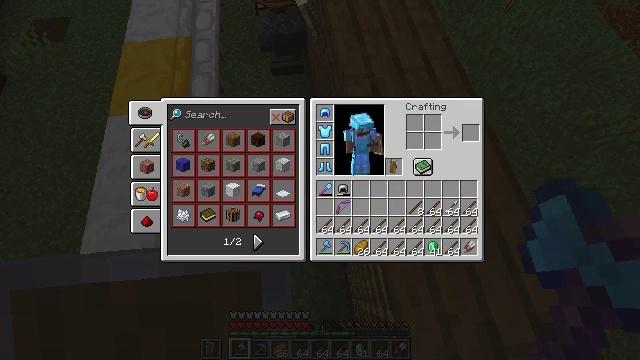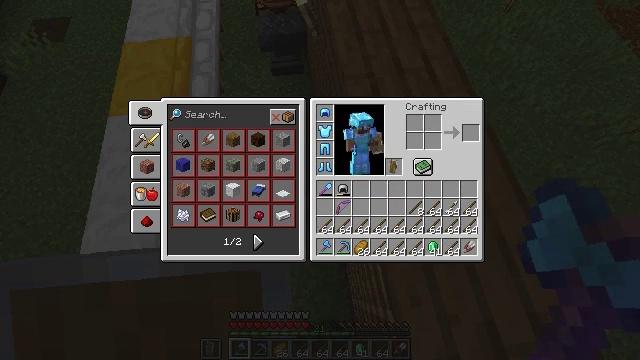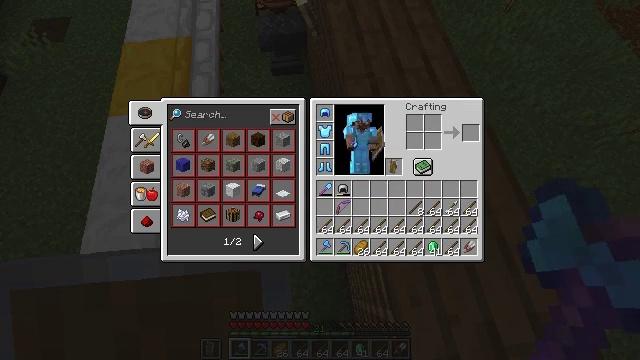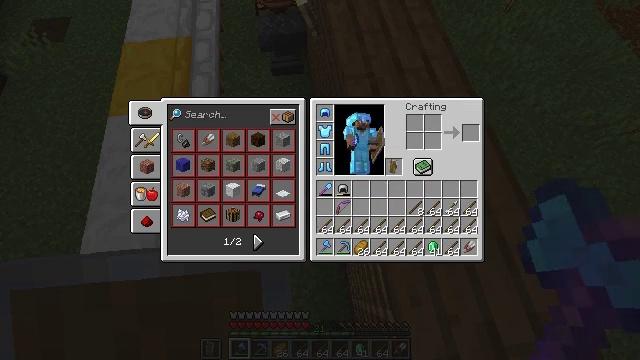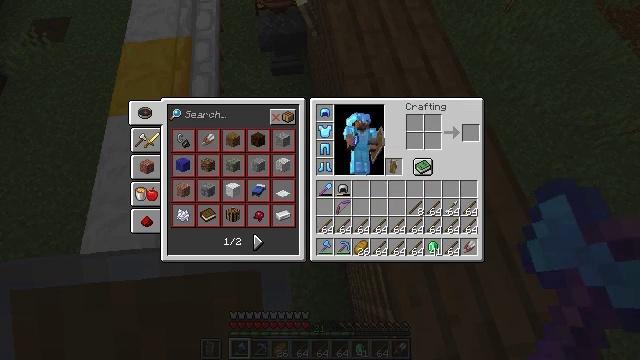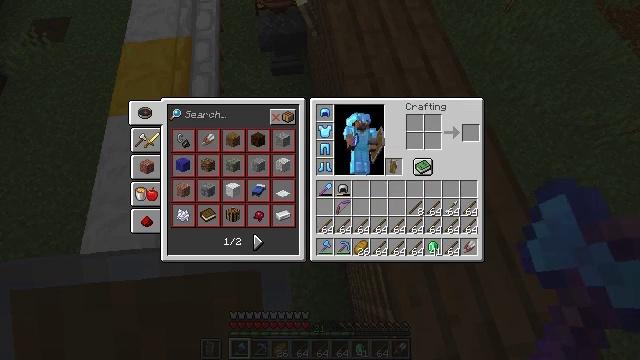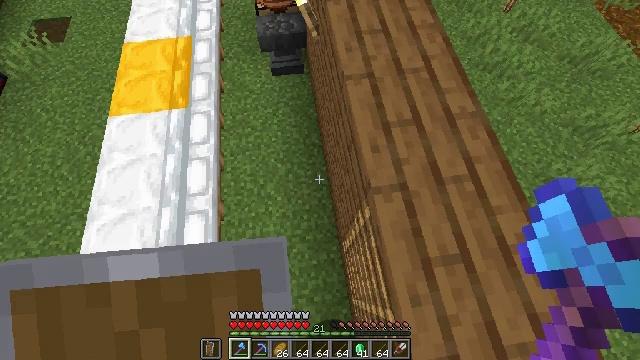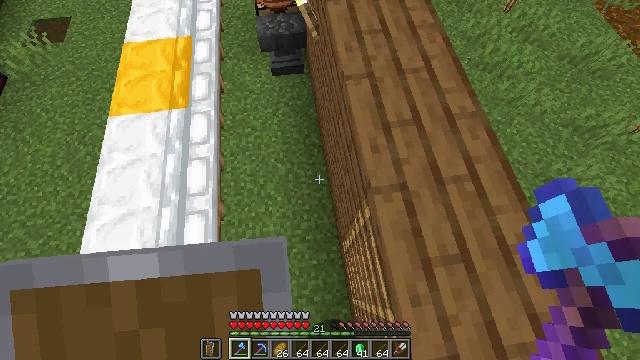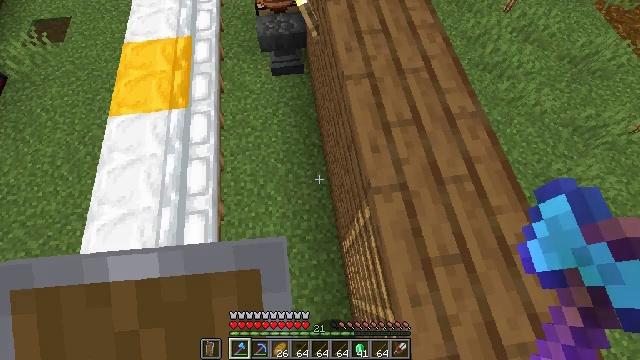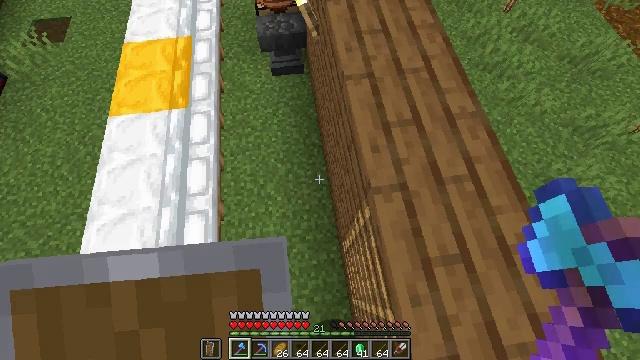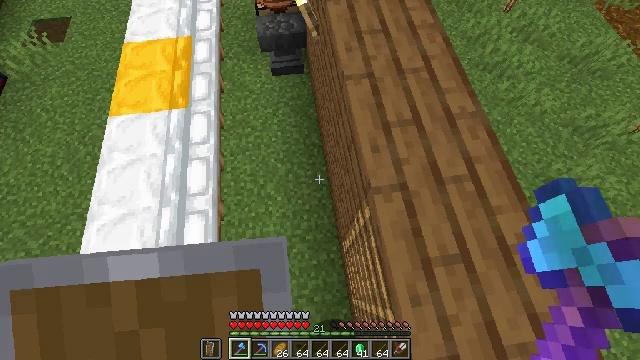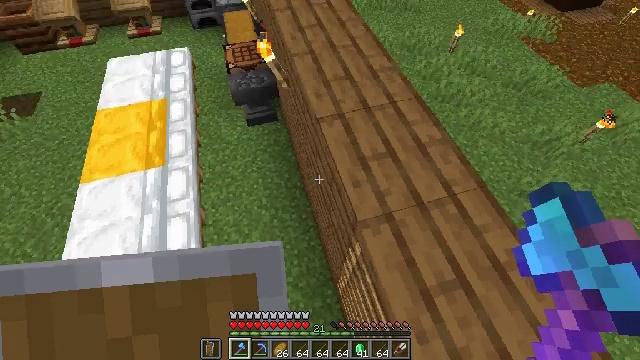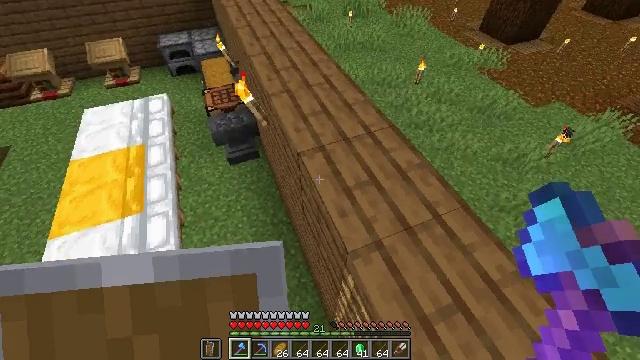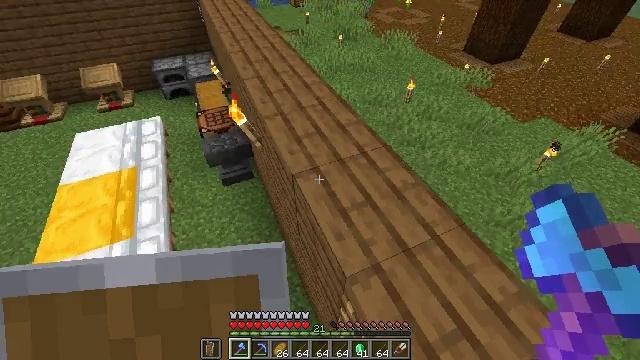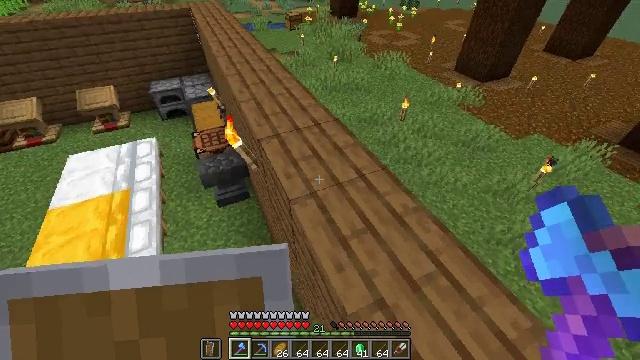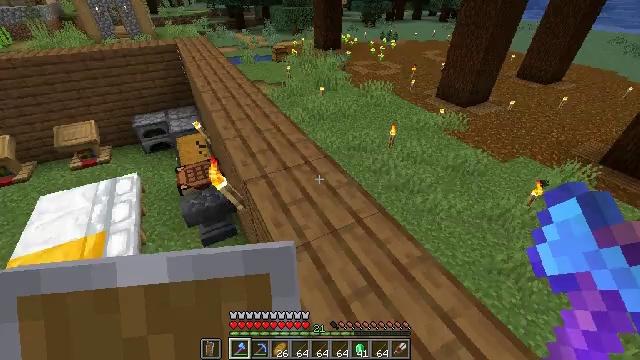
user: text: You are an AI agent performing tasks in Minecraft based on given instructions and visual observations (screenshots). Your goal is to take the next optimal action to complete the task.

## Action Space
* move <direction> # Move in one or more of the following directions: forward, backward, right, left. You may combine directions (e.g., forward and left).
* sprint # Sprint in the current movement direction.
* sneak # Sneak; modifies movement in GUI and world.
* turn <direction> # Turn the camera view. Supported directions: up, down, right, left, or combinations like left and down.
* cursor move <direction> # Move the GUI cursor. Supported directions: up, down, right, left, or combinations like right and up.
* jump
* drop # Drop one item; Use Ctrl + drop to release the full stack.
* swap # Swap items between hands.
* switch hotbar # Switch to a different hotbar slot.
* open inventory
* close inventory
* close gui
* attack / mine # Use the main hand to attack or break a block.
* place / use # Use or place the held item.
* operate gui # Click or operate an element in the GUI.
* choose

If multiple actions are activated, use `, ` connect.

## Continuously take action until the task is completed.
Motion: motion action
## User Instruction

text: Remove an iron helmet from the inventory.
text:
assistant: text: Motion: cursor move right and up
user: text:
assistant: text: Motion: cursor move up
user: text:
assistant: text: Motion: no_op
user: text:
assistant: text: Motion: no_op
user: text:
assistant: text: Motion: no_op
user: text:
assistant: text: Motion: close inventory
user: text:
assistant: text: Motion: close inventory
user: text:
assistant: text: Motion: close inventory
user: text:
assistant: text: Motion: no_op
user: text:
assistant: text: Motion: no_op
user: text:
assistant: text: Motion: turn right and up
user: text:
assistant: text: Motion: turn right and up
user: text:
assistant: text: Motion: move forward, turn right and up
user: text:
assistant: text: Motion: move forward, turn right and up
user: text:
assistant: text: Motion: move forward, turn right and up
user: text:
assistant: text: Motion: move forward, turn right and up
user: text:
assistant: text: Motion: move forward, turn up
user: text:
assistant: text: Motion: move forward, turn up
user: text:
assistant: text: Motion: no_op
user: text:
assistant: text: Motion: no_op
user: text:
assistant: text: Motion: turn left
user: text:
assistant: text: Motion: no_op
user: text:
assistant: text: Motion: turn right and up
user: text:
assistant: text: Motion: turn right
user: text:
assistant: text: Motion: turn right and up
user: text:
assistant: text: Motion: turn right and up
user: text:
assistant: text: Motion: no_op
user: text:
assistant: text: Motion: no_op
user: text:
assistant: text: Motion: no_op
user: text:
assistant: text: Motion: turn right and up